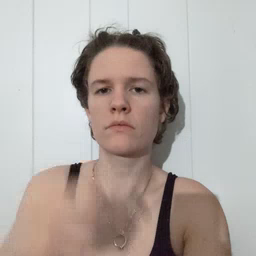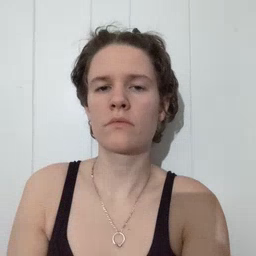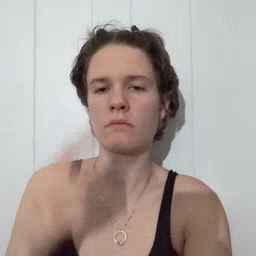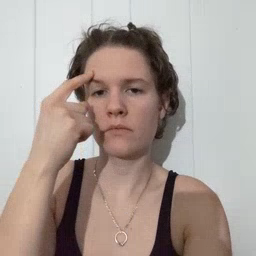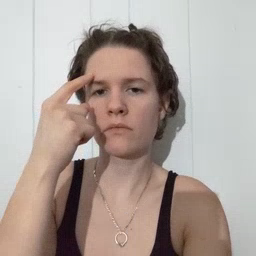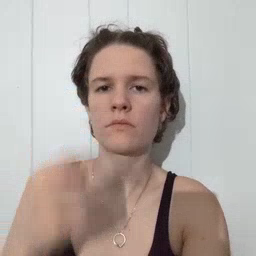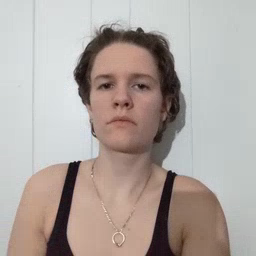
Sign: think